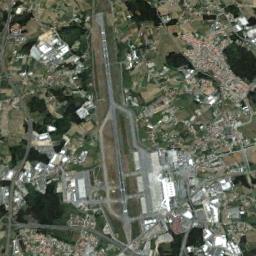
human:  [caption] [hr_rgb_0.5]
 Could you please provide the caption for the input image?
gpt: An airport in a cluster of urban residents .

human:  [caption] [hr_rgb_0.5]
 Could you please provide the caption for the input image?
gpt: There is an airport surrounded by many houses and fields .

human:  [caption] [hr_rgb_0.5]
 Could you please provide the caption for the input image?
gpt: The airport is surrounded by neat terraces .

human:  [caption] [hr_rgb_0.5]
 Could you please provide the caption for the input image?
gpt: An airport with some runways and a white building on the lawn and some buildings arranged cluttered beside .

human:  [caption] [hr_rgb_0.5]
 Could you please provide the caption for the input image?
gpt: There is straight road in the airport .